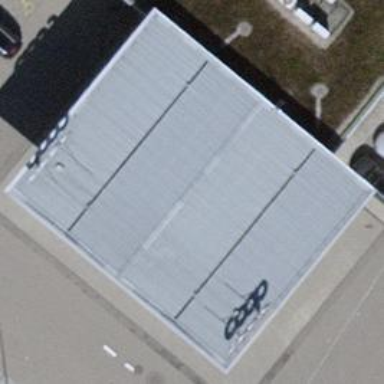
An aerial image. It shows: View of roof of building.